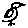
Label: bird